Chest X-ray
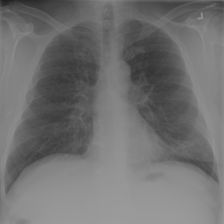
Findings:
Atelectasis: negative
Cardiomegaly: negative
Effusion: negative
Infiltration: negative
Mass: negative
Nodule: negative
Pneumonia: negative
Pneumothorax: negative
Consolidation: negative
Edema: negative
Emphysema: negative
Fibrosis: negative
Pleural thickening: negative
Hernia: negative